Question:
i have to answer two questions:
1. How many is there users of SQL?
2. How many of the users are using MySQL only The hard part of this is that any respodent could had chosen many options, so we can have Respondent number 4 uses both MySQL and SQLite, but for the first question he should be counted only once, so standard groupby().count can't do the thing. Also, some user may had chosen MySQL and some other database, so he cannot be counted to 2nd question. What should i do? i tried many solutions but they all led me to nothing
i came up with this
'''
import re
query = 'SELECT * FROM DatabaseWorkedWith'
df = pd.read_sql_query(query, conn)
pass
inde_list = list()
for index in df.index:
if re.search('SQL{1}', df.loc[index, 'DatabaseWorkedWith']):
respondent = df.loc[index, 'Respondent']
if respondent not in inde_list:
inde_list.append(respondent)
else:
df.drop(index, inplace=True)
del inde_list
df
'''
(for some reason i cannot prettify the format of this code)
but there and this still deals with only half a problem
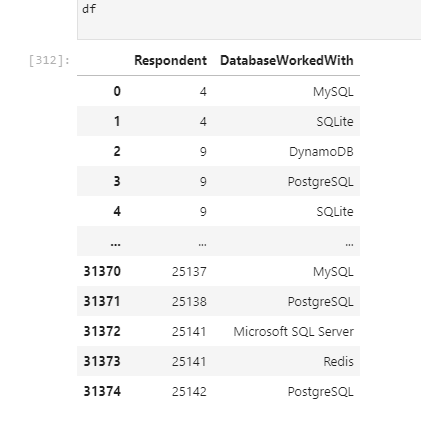
Answer: How I would approach the problem (there might be betters ways)
1. Since you want SQL users I assume it just means any user who has atleast chosen any one SQL variant. You can just use the contains function on the DatabaseWorkedWith column as follows and then drop all rows with false and also drop all duplicates in Respondent column to get all the unique users
2. Since you want users who use MySQL only you can rule out any user who has more than one row of answers. To do that all you need to do is compute number of occurences of respondents and add that as a new column. You can use this answer as a reference. The next step is to just drop rows based on this counts column where value is greater than 1. Finally you have only users with one answer so just filter out the values in DatabaseWorkedWith column based on where it matched MYSQL and the corresponding value in the respondents columns is your answer